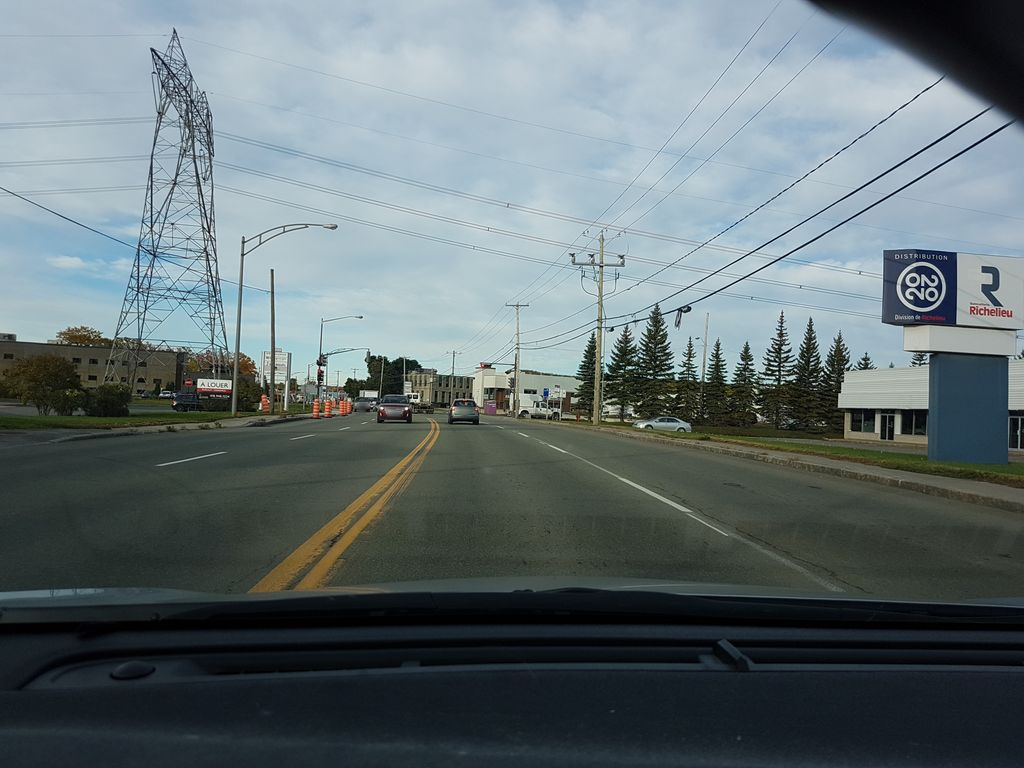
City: quebec_city